Aerial crown-view tile of a tropical tree (Barro Colorado Island, Panama), acquired 20250217:
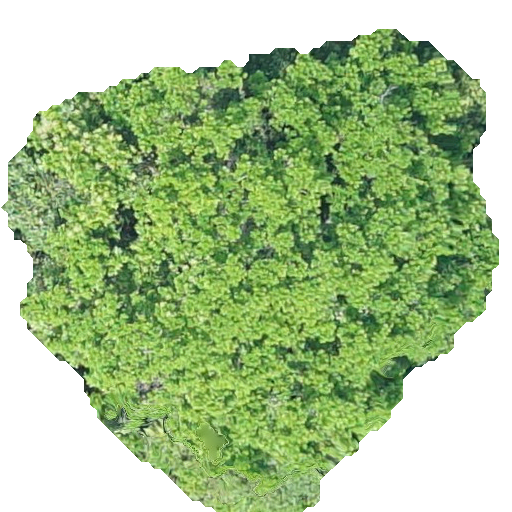
Species: Anacardium excelsum
GBIF accepted scientific name: Anacardium excelsum
Crown area: 251.237 m²